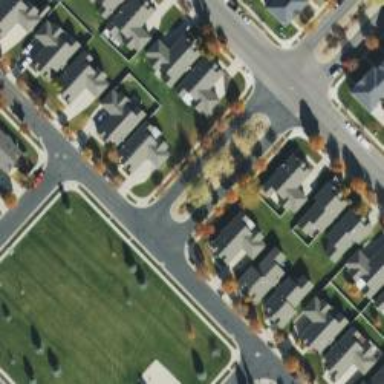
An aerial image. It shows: Residential road.